Question: I'm trying to create a PhoneGap application for Android and iOS.
So far I've been succeeding to the extent that I've been able to access the LocalFileSystem on Android 2.2 and up.
On iOS (5 and 6), I've had no such luck unfortunately.
The <URL> examples fail to work as well.
I've spent some time debugging this using <URL> and as far as I can tell window.requestFileSystem and window.webkitRequestFileSystem are both undefined.
Which would explain why I have issues with the file system.
I'm using Cordova 2.2.0 and XCode 4.5 for the iOS part.
Both the example and my own code is working on Android.
If any of you have any advice I'd really appreciate the positive effect it will have on my mental health!
Edit:
:
'''
<!DOCTYPE html>
<html>
<head>
<meta http-equiv="Content-Type" content="text/html; charset=UTF-8" />
<meta name="format-detection" content="telephone=no" />
<meta name="viewport" content="user-scalable=no, initial-scale=1, maximum-scale=1, minimum-scale=1, width=device-width, height=device-height, target-densitydpi=device-dpi" />
<title>Hello World</title>
</head>
<body>
<div class="app">
<a href="javascript:myfs.clicked()">click!</a>
</div>
<script type="text/javascript" src="cordova-2.2.0.js"></script>
<script type="text/javascript" src="js/jquery-1.8.2.min.js"></script>
<script src="http://jsconsole.com/remote.js?secret-debug-key"></script>
<script type="text/javascript" src="js/filesystem.js"></script>
<script type="text/javascript">
var myfs;
document.addEventListener('deviceready', function() {
myfs = new FS();
myfs.initializeFileSystem();
});
</script>
</body>
</html>
'''
:
'''
var FS = (function()
{
var self = {};
self.initializeFileSystem = function()
{
window.requestFileSystem = window.webkitRequestFileSystem || window.requestFileSystem;
window.requestFileSystem(1, 0, self.gotFS, self.fail);
};
self.gotFS = function (fileSystem)
{
window.rootFS = fileSystem.root;
//create our cache directory if it does not exist
var entry = fileSystem.root;
entry.getDirectory("tempdirectory", {create: true, exclusive: false}, function() {console.log("directory already present or created");}, function(error) {console.log("Error creating directory " + error.code);});
};
self.fail = function()
{
console.log("requestFileSystem failed");
};
self.downloadImage = function(url, fileName, callback)
{
var ft = new FileTransfer();
var filename = fileName;
var callback = callback;
ft.download(
url,
window.rootFS.fullPath + "/" + filename,
function(entry)
{
if(callback!= undefined)
{
callback(entry);
}
},
function(error)
{
console.log("download error: " + error.code);
}
);
};
self.clicked = function()
{
//random test URL
var url = "http://www.embeddedpeople.dk/_/rsrc/1301663383918/home/ydelser/konsulentydelser/test/test.png?height=400&width=350";
self.downloadImage(url, "test.png", function(){console.log("download succesful");$('body').append('<img src="file:///data/data/dk.attention8.filesystem/test.png" />');});
return false;
};
return self;
}
);
'''
This works on Android, after the click has been made, the file is downloaded and an img tag containing a reference to the path of the downloaded image should be inserted in the DOM.
I'm aware that this path isn't valid on iOS nor the correct one on a device with an SDcard, but the issue is occuring before this img tag is added.
This image should show that the javascript code works in Android ( taken of the Android Emulator ).
If you need further clarification or have questions I'll provide them as fast as I can.
Thank you for your time!
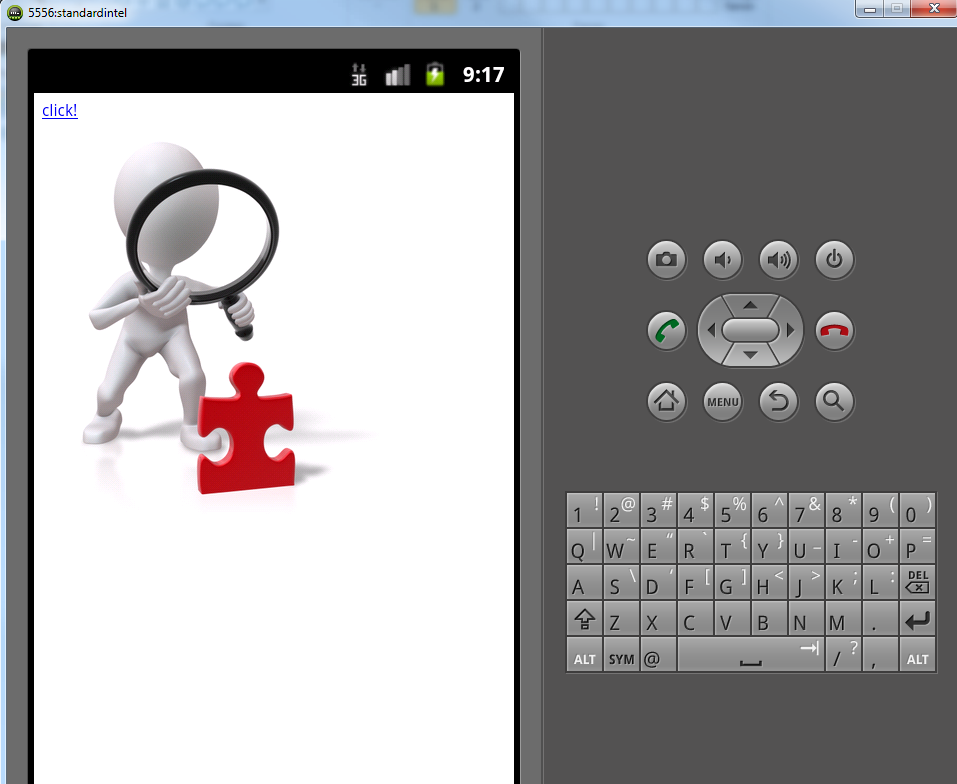
Answer: I've finally resolved this issue.
I've had a common "www" folder that I'd transfer from my Android to my iOS project.
I've naively overwritten the entire www folder, and this has been causing the problem.
The cordova.js file in the root of the www folder is platform specific, and I had thusly used the Android cordova.js file in my iOS project, which obviously wasn't working.
Thank you to fmertz on #phonegap for pointing me in the right direction.